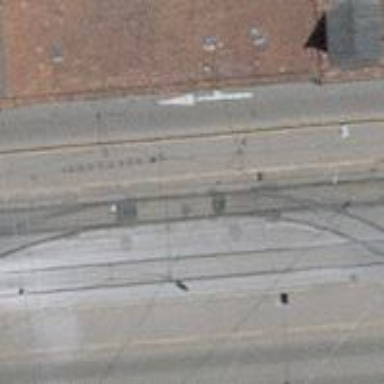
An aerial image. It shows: Tram stop with public transport stop position for trams.